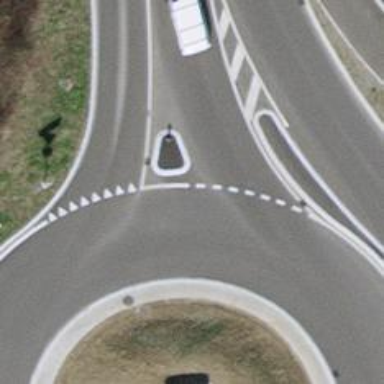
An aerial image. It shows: Traffic calming island.